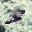
Label: 3